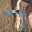
Label: 7